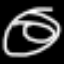
Label: donut